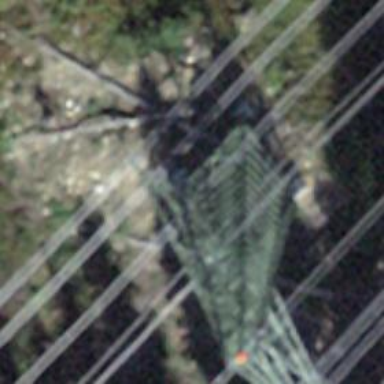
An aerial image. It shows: Lattice structure tower used for power distribution.